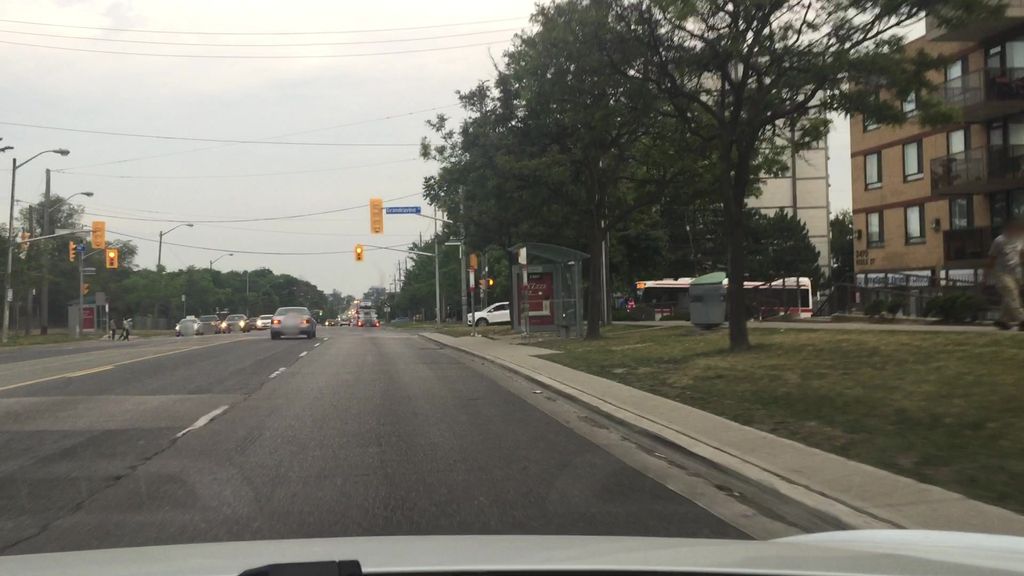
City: toronto